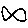
Label: fish